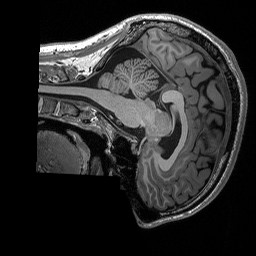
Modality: T1w
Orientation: sagittal
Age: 30
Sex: male
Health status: healthy
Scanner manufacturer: siemens
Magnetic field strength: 3 T
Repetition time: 2.3 s
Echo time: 0.00298 s